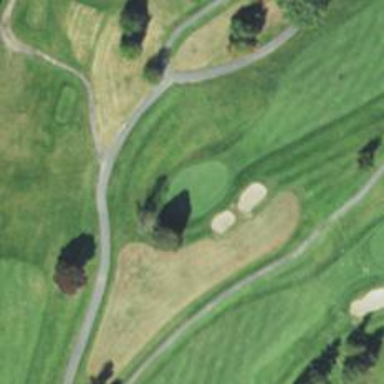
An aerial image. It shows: View of golf hole.